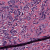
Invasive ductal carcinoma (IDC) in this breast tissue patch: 1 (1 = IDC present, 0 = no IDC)